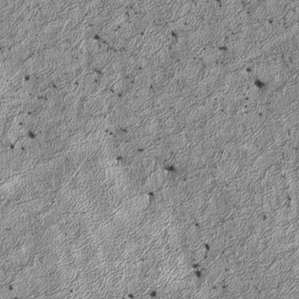
Label: frost